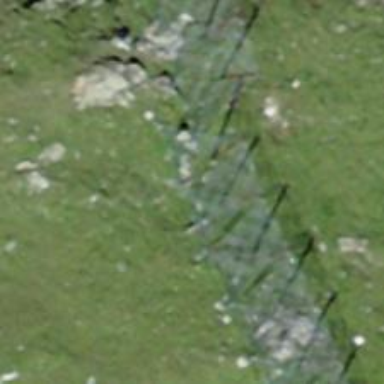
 designed to mitigate snow accumulations in specific area."